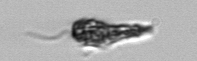
Label: Euglena